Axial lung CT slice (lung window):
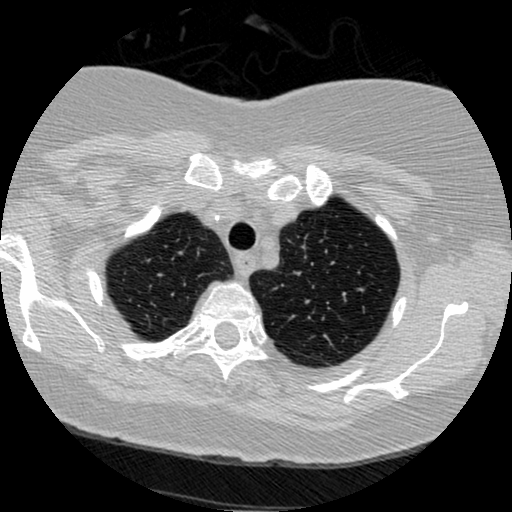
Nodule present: no